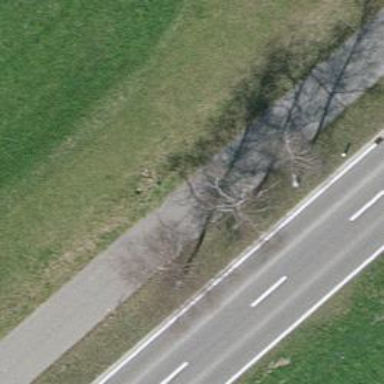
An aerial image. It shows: Urban area featuring tree as natural element.